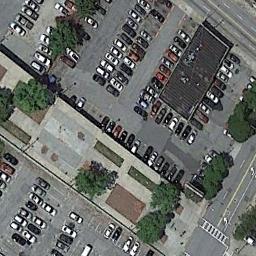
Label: parking_lot